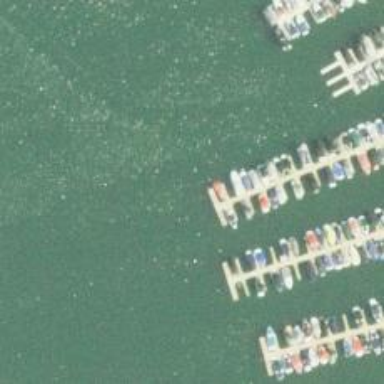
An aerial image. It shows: Man-made pier.